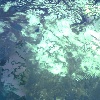
Label: cloud